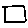
Label: square